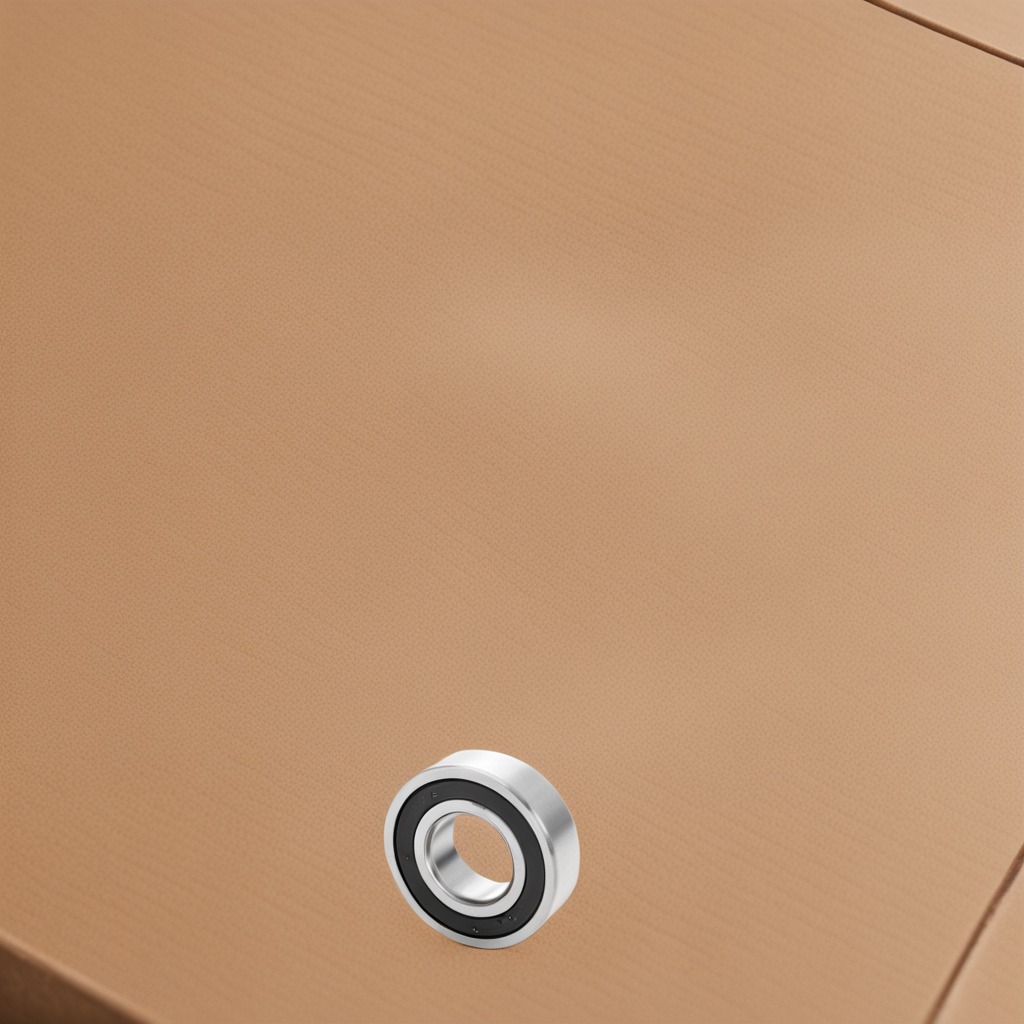
A metal ball bearing is lying on a clean dry cardboard box surface in an outdoor workshop during daytime bright natural light soft shadows slightly creased but